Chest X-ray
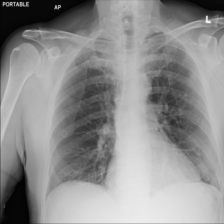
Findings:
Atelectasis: negative
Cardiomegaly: negative
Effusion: negative
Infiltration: negative
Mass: negative
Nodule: negative
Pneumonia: negative
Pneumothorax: negative
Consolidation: negative
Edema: negative
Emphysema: negative
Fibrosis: negative
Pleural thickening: negative
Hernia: negative